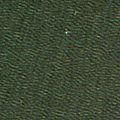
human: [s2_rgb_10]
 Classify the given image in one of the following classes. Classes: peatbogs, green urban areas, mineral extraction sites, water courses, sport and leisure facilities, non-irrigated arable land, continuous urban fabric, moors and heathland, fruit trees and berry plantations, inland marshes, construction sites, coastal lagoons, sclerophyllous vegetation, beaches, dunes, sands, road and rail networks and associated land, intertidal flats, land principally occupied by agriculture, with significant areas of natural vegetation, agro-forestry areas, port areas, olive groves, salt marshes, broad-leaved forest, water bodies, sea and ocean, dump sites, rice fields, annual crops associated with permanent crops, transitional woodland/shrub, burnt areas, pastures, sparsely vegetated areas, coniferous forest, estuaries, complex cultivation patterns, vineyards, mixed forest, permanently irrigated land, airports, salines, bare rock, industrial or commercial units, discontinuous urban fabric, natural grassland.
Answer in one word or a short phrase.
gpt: sea and ocean